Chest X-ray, PA view. Patient: 53 years old, sex F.
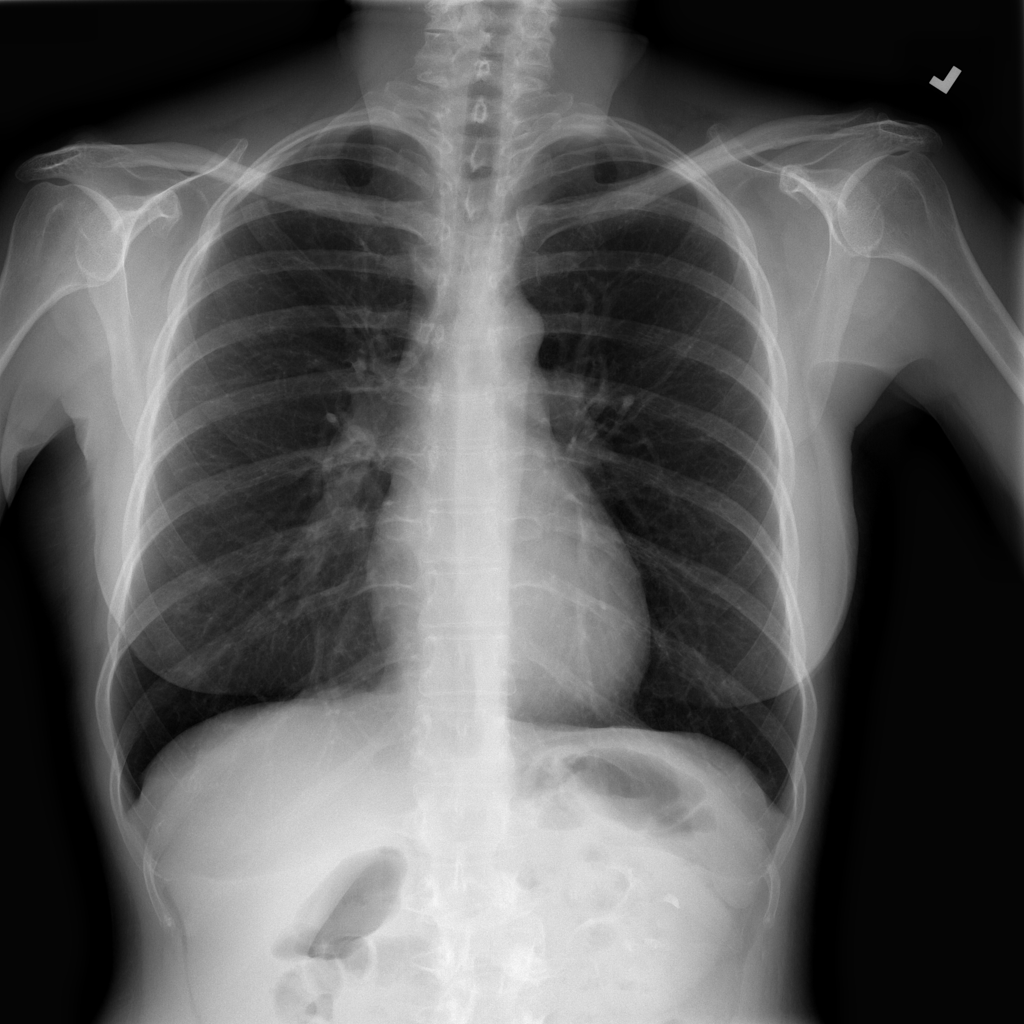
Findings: No Finding